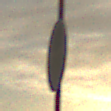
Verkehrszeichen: VorgeschriebeneFahrtrichtungRechtsOderLinks
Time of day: SunriseSunset
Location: Outdoor (Nature)
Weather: PartlyCloudy
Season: NotSpecified
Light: Natural